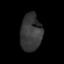
Tissue: skin
Cell type: Fibroblasts
Senescence score: 0.8051
Nuclear area (px): 775
Mean DAPI intensity: 54.725